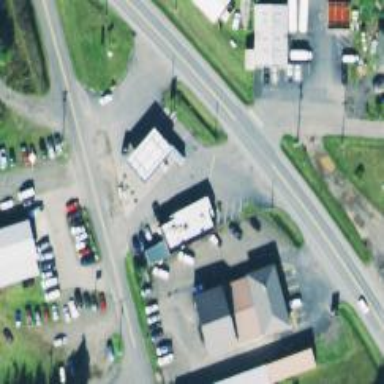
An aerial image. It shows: Convenience shop.